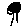
Label: tree